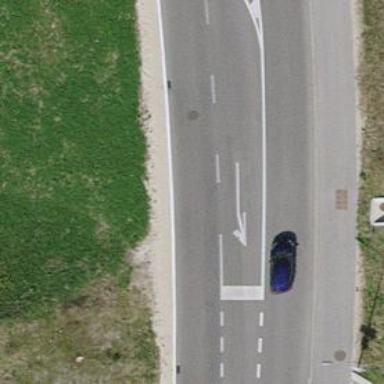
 featuring sidewalk on the left and dedicated cycle track."